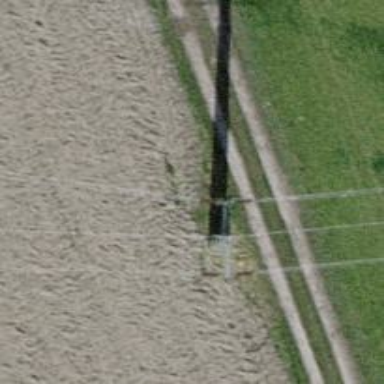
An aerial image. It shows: Power line is depicted.